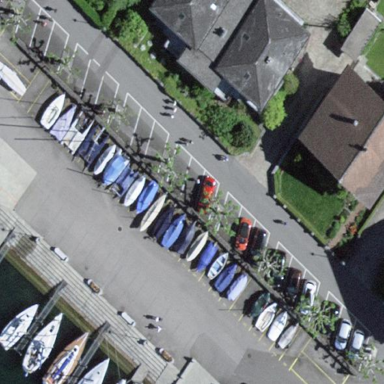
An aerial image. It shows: Parking area along the street side with diagonal orientation.